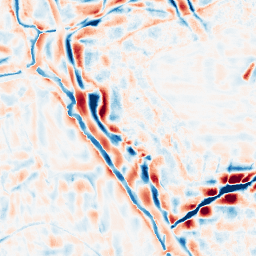
Category: wavelet
Decomposition family: wavelet_dwt
Decomposition parameters: wavelet: sym4
level: 4
Upsampling method: regularized
Upsampling parameters: scale: 4
lambda_reg: 0.01
Upsampling scale: 4